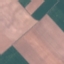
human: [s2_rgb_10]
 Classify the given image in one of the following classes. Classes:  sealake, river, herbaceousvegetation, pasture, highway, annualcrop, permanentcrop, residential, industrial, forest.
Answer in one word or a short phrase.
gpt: AnnualCrop